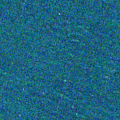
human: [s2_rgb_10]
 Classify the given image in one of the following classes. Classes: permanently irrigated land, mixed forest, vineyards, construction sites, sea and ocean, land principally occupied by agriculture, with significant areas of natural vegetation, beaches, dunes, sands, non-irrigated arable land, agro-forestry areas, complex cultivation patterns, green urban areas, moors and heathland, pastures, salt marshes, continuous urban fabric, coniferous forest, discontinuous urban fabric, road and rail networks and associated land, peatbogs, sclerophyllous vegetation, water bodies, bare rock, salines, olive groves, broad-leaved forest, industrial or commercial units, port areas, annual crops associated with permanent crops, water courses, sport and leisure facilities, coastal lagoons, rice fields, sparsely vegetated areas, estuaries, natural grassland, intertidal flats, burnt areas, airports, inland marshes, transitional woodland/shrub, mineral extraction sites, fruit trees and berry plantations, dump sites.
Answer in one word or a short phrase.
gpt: sea and ocean